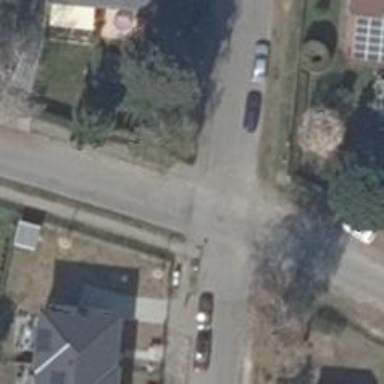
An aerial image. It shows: Asphalt road in residential area.